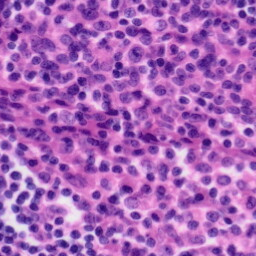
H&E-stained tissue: Tonsil